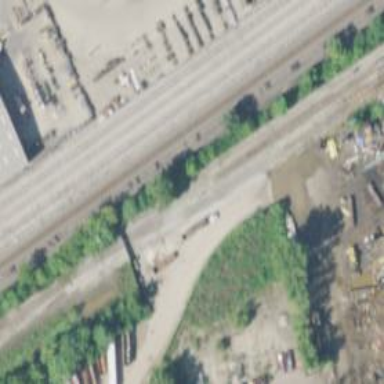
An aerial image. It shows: Railway siding for service.